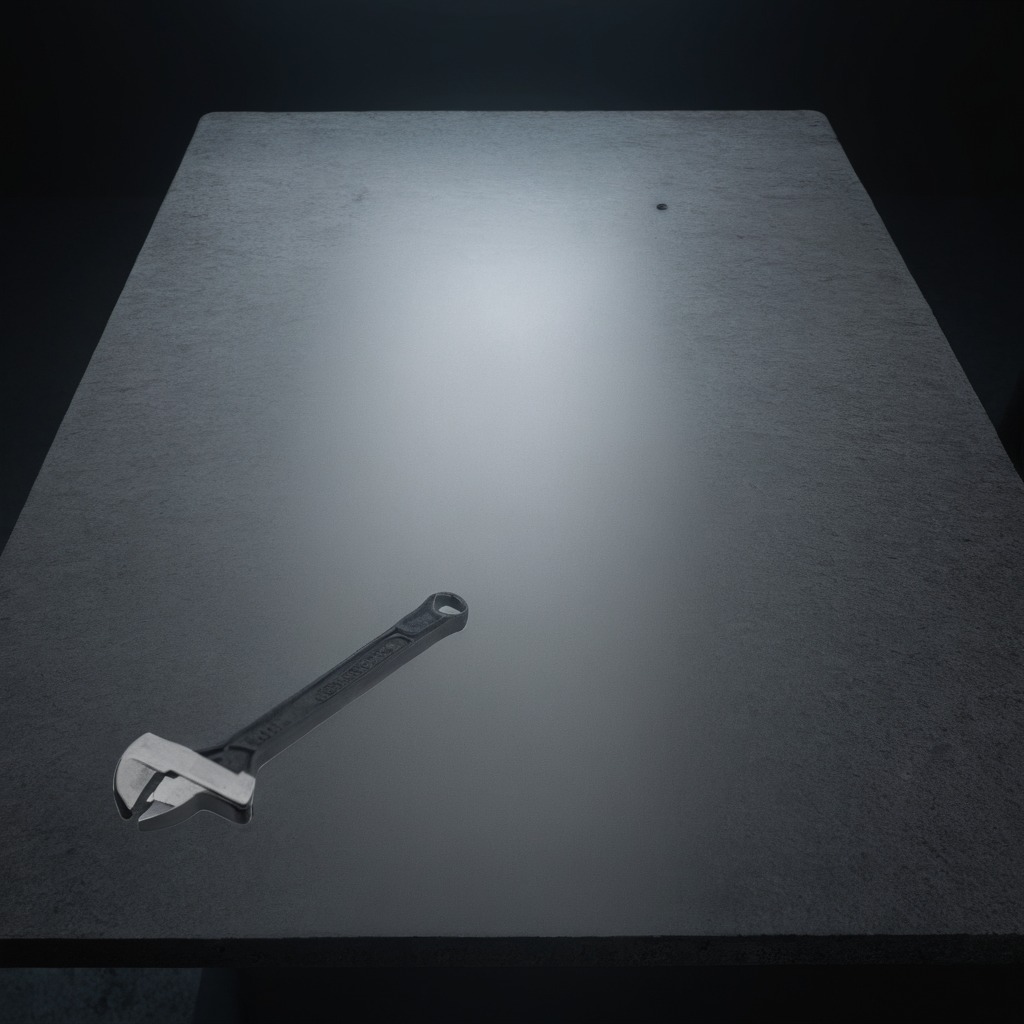
An wrench lies on the clean granite table inside a workshop at night dim ambient light soft shadows worn but